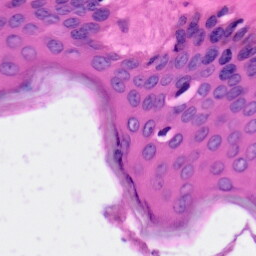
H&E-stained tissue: Skin